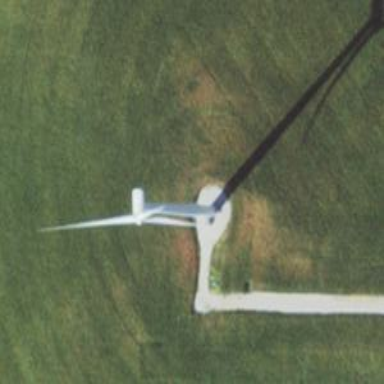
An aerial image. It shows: Wind generator powered by horizontal-axis wind turbine.